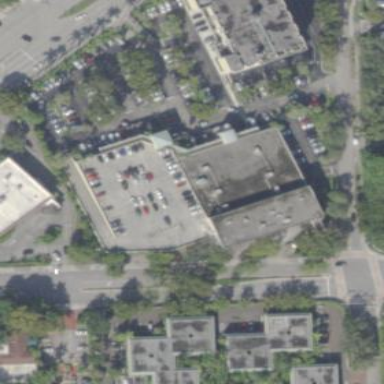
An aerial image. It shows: Rooftop parking area with asphalt surface.